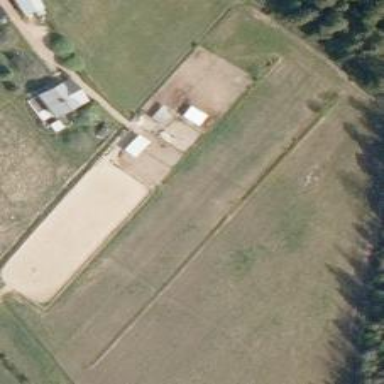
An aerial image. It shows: Fence surrounding equestrian pitch for leisure land activities.